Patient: sex F, age 48
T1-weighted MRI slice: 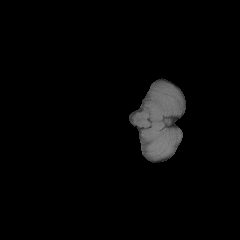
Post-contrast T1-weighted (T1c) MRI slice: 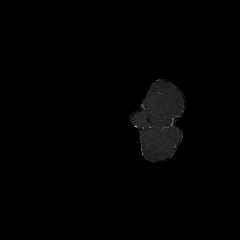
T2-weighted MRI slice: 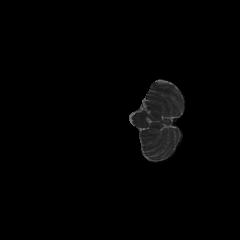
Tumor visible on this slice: no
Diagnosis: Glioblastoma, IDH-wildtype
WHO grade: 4